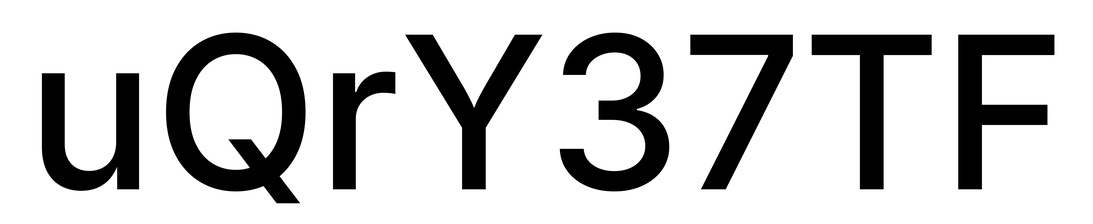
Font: Inter_Medium